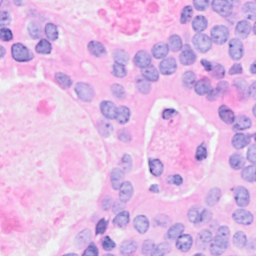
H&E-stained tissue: Breast